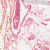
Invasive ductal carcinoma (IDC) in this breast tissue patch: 0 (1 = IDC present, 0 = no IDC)